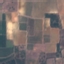
Label: PermanentCrop